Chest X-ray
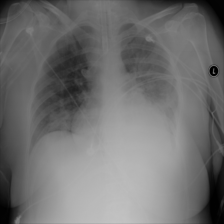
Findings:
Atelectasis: negative
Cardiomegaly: negative
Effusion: negative
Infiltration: positive
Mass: negative
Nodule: negative
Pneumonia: negative
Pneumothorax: negative
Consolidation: negative
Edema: negative
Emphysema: negative
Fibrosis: negative
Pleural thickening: negative
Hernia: negative